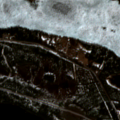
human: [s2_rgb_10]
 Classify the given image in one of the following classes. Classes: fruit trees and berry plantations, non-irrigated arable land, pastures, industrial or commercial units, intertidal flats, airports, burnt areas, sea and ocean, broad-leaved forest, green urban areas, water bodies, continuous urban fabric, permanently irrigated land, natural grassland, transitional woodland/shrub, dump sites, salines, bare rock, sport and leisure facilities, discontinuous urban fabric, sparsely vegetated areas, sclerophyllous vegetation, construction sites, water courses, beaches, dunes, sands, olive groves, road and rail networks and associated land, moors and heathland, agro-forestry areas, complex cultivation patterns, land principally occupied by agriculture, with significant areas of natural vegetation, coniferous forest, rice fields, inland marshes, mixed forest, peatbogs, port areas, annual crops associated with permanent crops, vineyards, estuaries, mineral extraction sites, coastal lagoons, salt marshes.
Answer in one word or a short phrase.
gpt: coniferous forest, water bodies